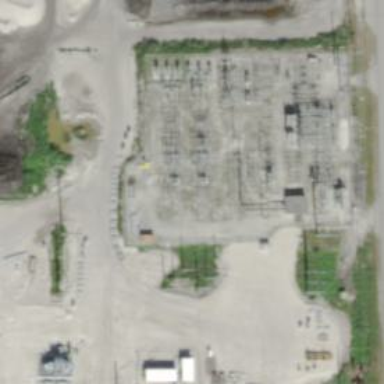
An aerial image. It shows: Switch for power supply.